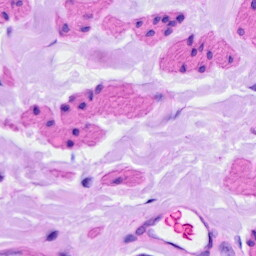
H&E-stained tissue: Ovarian